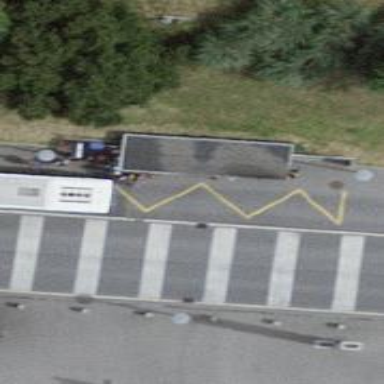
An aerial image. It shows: Public transport shelter.